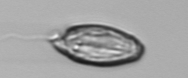
Label: Katodinium_or_Torodinium